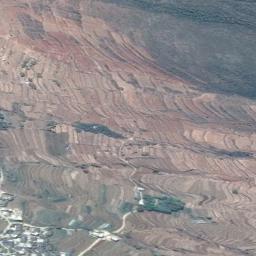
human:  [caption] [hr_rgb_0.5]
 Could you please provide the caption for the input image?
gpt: There are many plants on the terrace .

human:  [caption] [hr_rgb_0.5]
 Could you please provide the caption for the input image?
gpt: The bare terrace is next to some houses .

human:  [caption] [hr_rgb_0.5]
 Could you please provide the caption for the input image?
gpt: There are two houses with orange roofs by the terraces .

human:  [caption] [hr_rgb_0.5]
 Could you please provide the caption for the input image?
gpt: There are several houses in a large layer of brown and green mixed terraces .

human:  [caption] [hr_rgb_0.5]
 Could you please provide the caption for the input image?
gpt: There are many brown terraces beside a green meadow .